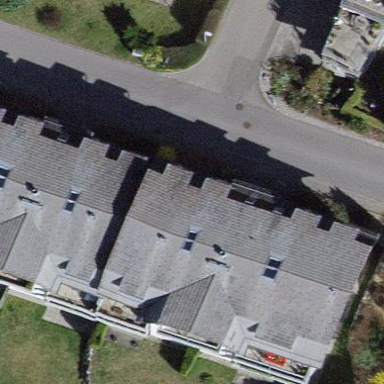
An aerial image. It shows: Gabled building.